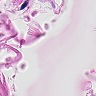
Metastatic tissue present: no